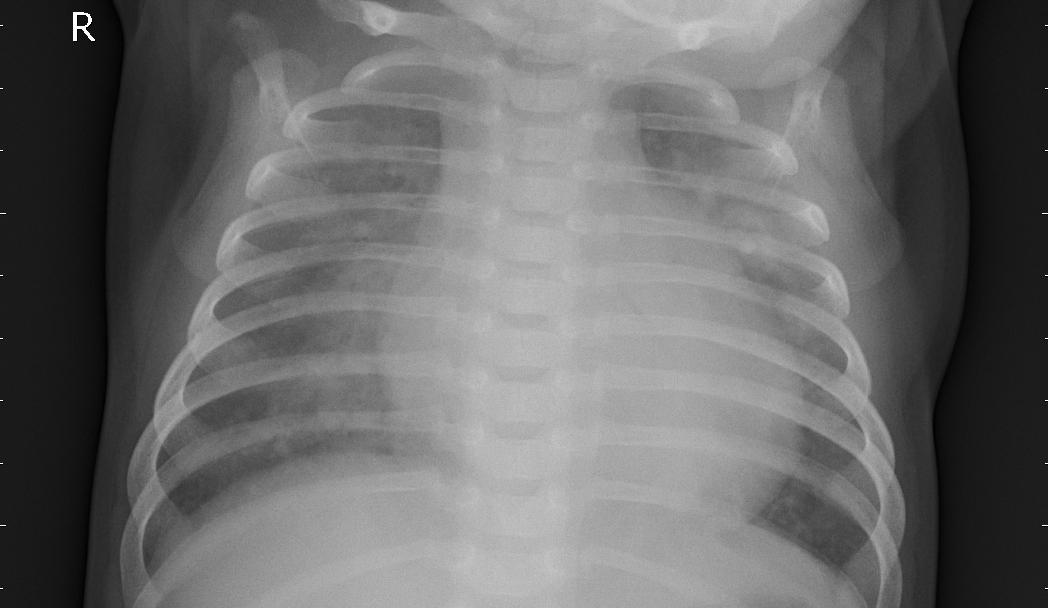
Diagnosis: PNEUMONIA